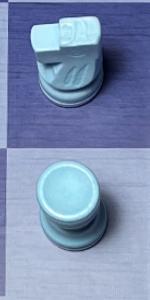
Label: Rook_White